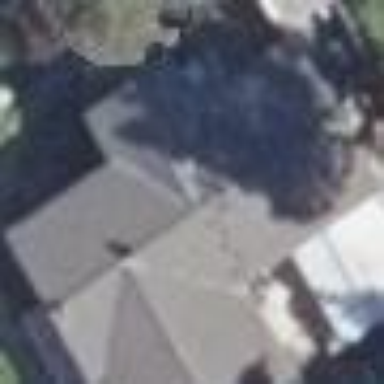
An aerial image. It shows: Simple house.